Question: I want to produce with matplotlib/pyplot
- -
while keeping module dependencies at a minimum.
Is there something simpler than:
'''
import matplotlib.pyplot as plt
def color_gradient ( val, beg_rgb, end_rgb, val_min = 0, val_max = 1):
val_scale = (1.0 * val - val_min) / (val_max - val_min)
return ( beg_rgb[0] + val_scale * (end_rgb[0] - beg_rgb[0]),
beg_rgb[1] + val_scale * (end_rgb[1] - beg_rgb[1]),
beg_rgb[2] + val_scale * (end_rgb[2] - beg_rgb[2]))
# -----------------------------------------------
x_lbls = [ "09:00", "09:15", "10:10"]
y_vals = [ 7, 9, 5]
plt_idx = np.arange( len( x_lbls))
bar_wd = 0.35
grad_beg, grad_end = ( 0.5, 0.5, 0.5), (1, 1, 0)
col_list = [ color_gradient( val,
grad_beg,
grad_end,
min( y_vals),
max( y_vals)) for val in y_vals]
plt.bar( plt_idx, y_vals, color = col_list)
plt.xticks( plt_idx + bar_wd, x_lbls)
plt.show()
'''
my solution in R with would be:
'''
library(ggplot2)
df = data.frame( time = 1:10, vals = abs(rnorm( n = 10)))
ggplot( df, aes( x = time, y = vals, fill = vals)) +
geom_bar(stat = "identity") +
scale_fill_gradient(low="#888888",high="#FFFF00")
'''
and produces the desired output:
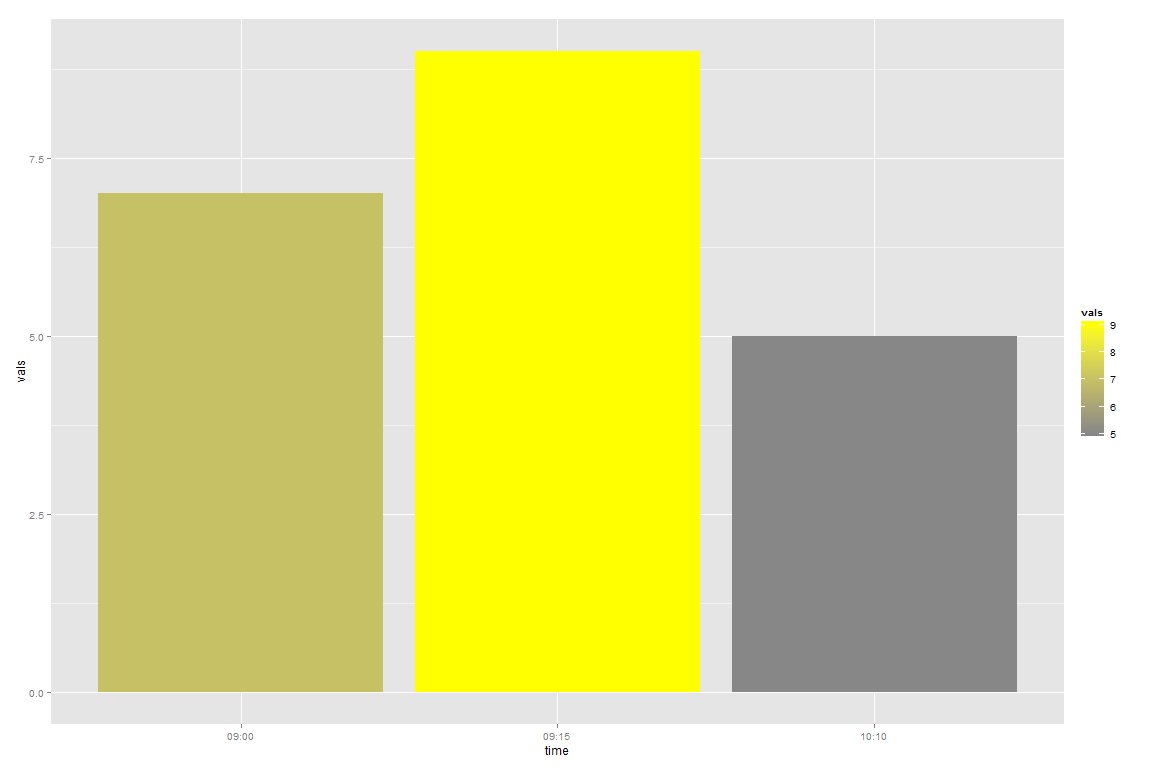
Answer: I couldn't figure out how to get the colorbar to work without plotting something else and then clearing it, so it's not the most elegant solution.
'''
import matplotlib.pyplot as plt
from matplotlib import cm
import numpy as np
y = np.array([1, 4, 3, 2, 7, 11])
colors = cm.hsv(y / float(max(y)))
plot = plt.scatter(y, y, c = y, cmap = 'hsv')
plt.clf()
plt.colorbar(plot)
plt.bar(range(len(y)), y, color = colors)
plt.show()
'''